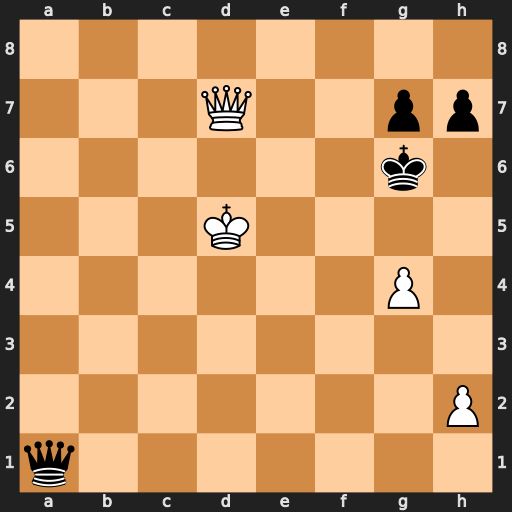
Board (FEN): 8/3Q2pp/6k1/3K4/6P1/8/7P/q7
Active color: w
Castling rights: -
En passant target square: -
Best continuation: Qf5+ Kh6 Qh5#